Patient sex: F
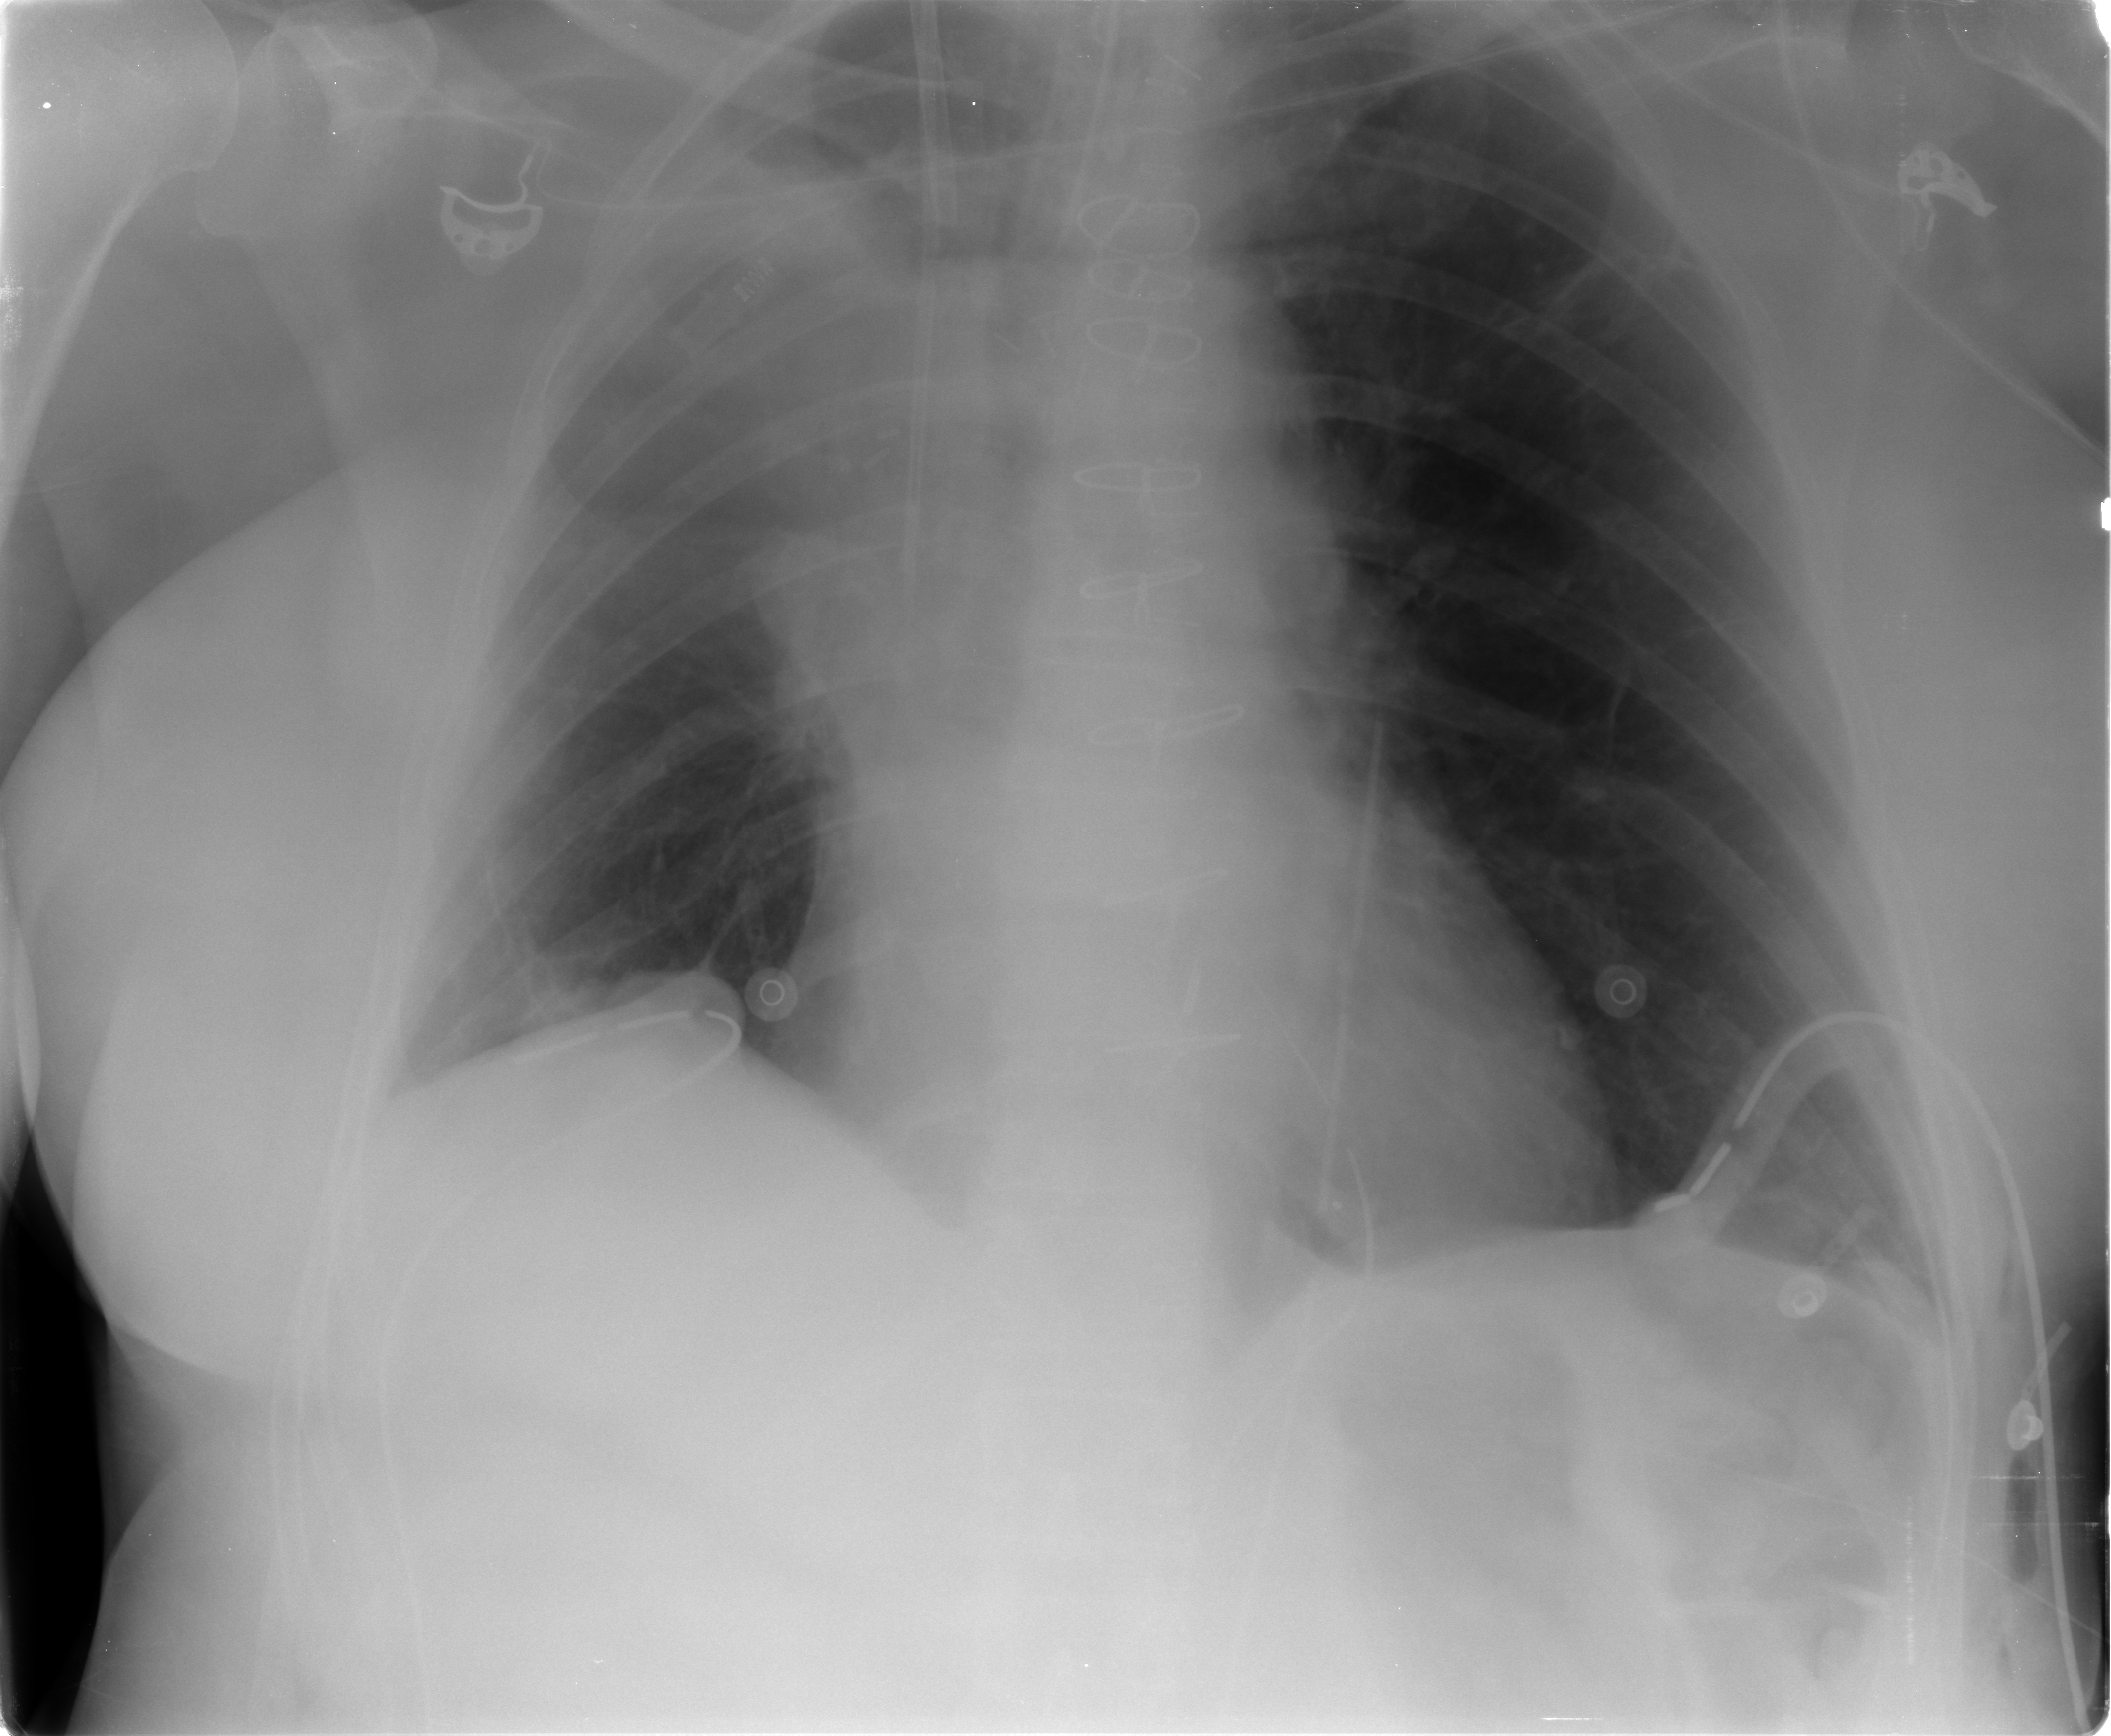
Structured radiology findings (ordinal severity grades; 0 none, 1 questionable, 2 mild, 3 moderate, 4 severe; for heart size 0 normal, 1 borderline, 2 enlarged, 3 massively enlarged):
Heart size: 0
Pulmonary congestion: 2
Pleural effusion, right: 0
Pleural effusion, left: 0
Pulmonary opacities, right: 0
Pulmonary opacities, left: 0
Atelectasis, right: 3
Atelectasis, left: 0